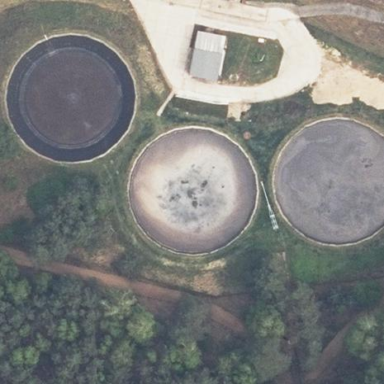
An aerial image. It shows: Wastewater plant.